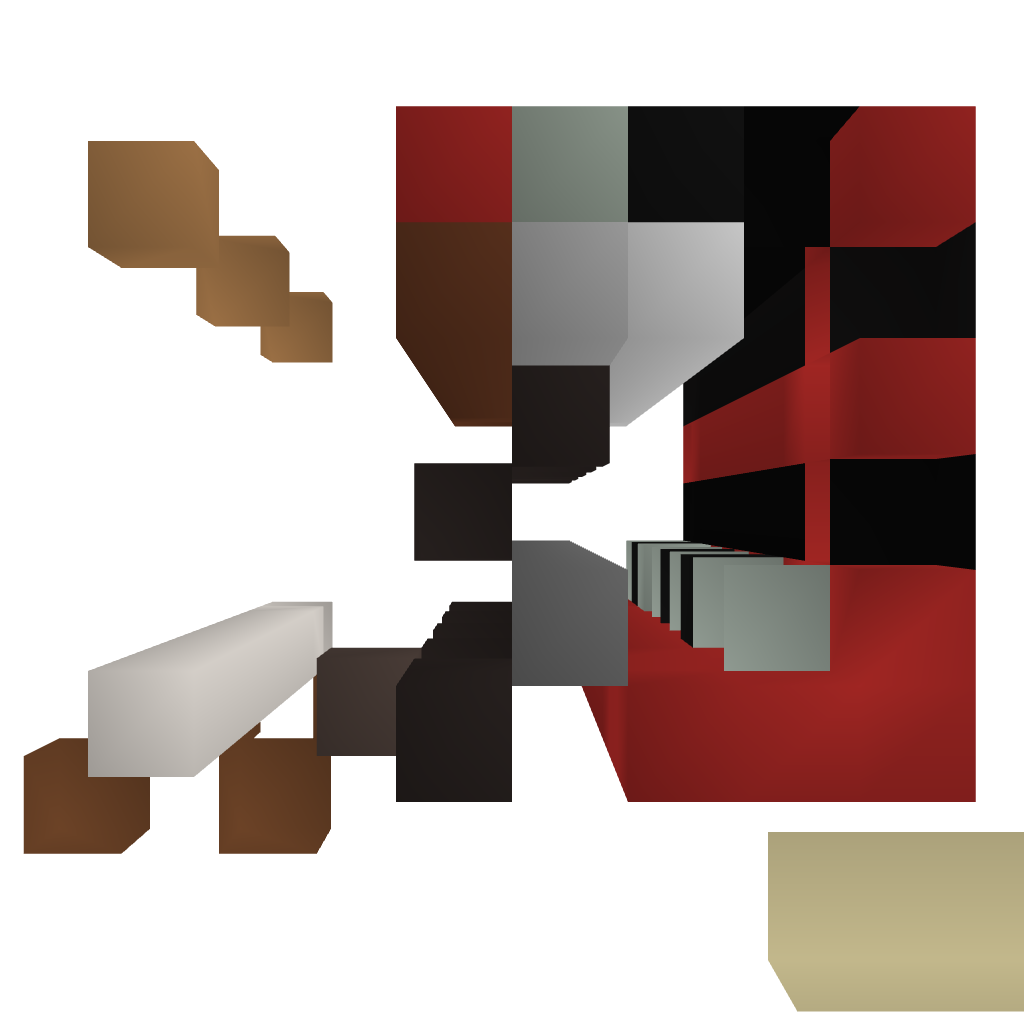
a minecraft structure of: Semi Automatic Furnace